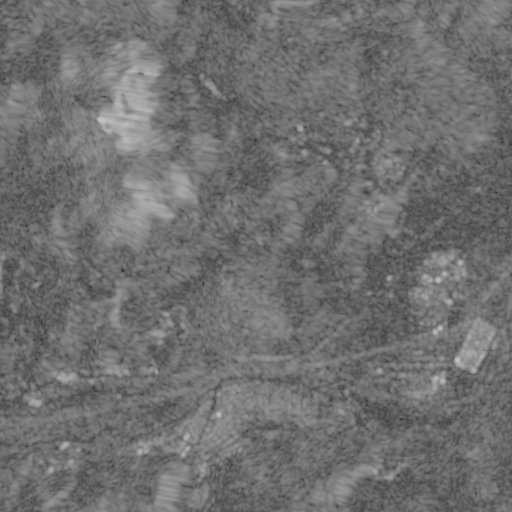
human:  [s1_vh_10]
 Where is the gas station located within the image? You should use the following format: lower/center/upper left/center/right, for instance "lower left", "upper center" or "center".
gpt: The gas station is located in the center right of the image.
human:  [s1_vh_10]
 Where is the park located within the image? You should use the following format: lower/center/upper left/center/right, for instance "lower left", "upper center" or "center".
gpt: The park is located in the lower center of the image.
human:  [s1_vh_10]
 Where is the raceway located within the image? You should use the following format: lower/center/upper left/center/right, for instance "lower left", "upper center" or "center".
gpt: The raceway is located in the upper center of the image.
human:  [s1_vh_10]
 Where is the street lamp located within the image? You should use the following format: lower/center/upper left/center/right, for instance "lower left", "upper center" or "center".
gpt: The street lamp is located in the center right of the image.
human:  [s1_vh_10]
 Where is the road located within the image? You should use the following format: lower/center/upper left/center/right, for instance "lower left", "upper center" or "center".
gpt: There is no road in the image.

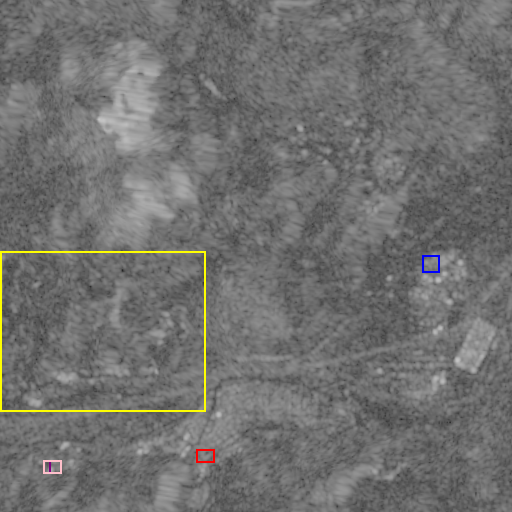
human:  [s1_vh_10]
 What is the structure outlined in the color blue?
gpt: The structure outlined in blue is a gas station.
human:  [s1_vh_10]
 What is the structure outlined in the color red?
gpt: The structure outlined in red is a parking lot.
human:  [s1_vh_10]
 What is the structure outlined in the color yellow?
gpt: The structure outlined in yellow is a quarry.
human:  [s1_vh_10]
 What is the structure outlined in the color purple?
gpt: The structure outlined in purple is a building.
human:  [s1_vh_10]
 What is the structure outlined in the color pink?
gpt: The structure outlined in pink is a building.
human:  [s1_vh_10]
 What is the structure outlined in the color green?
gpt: There is no green outline.